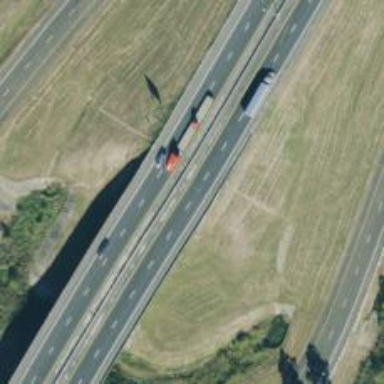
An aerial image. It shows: Motorway bridge.